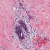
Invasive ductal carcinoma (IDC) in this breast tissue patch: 0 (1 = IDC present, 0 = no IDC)